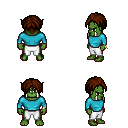
a pixel art fantasy rpg character, male body template, orc, green skin, teal long-sleeve shirt, white pants, brown parted hairstyle, bracelets, four views (front, back, left, right), 2x2 character sprite sheet, small pixel art, hard edges, no anti-aliasing